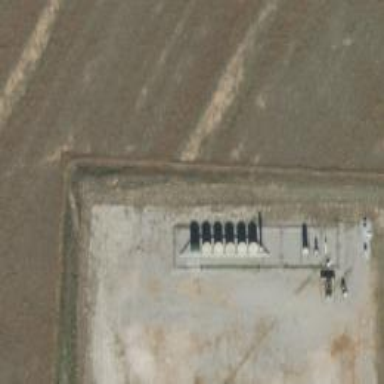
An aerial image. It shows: Storage tank with man-made structure.